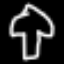
Label: mushroom